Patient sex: M
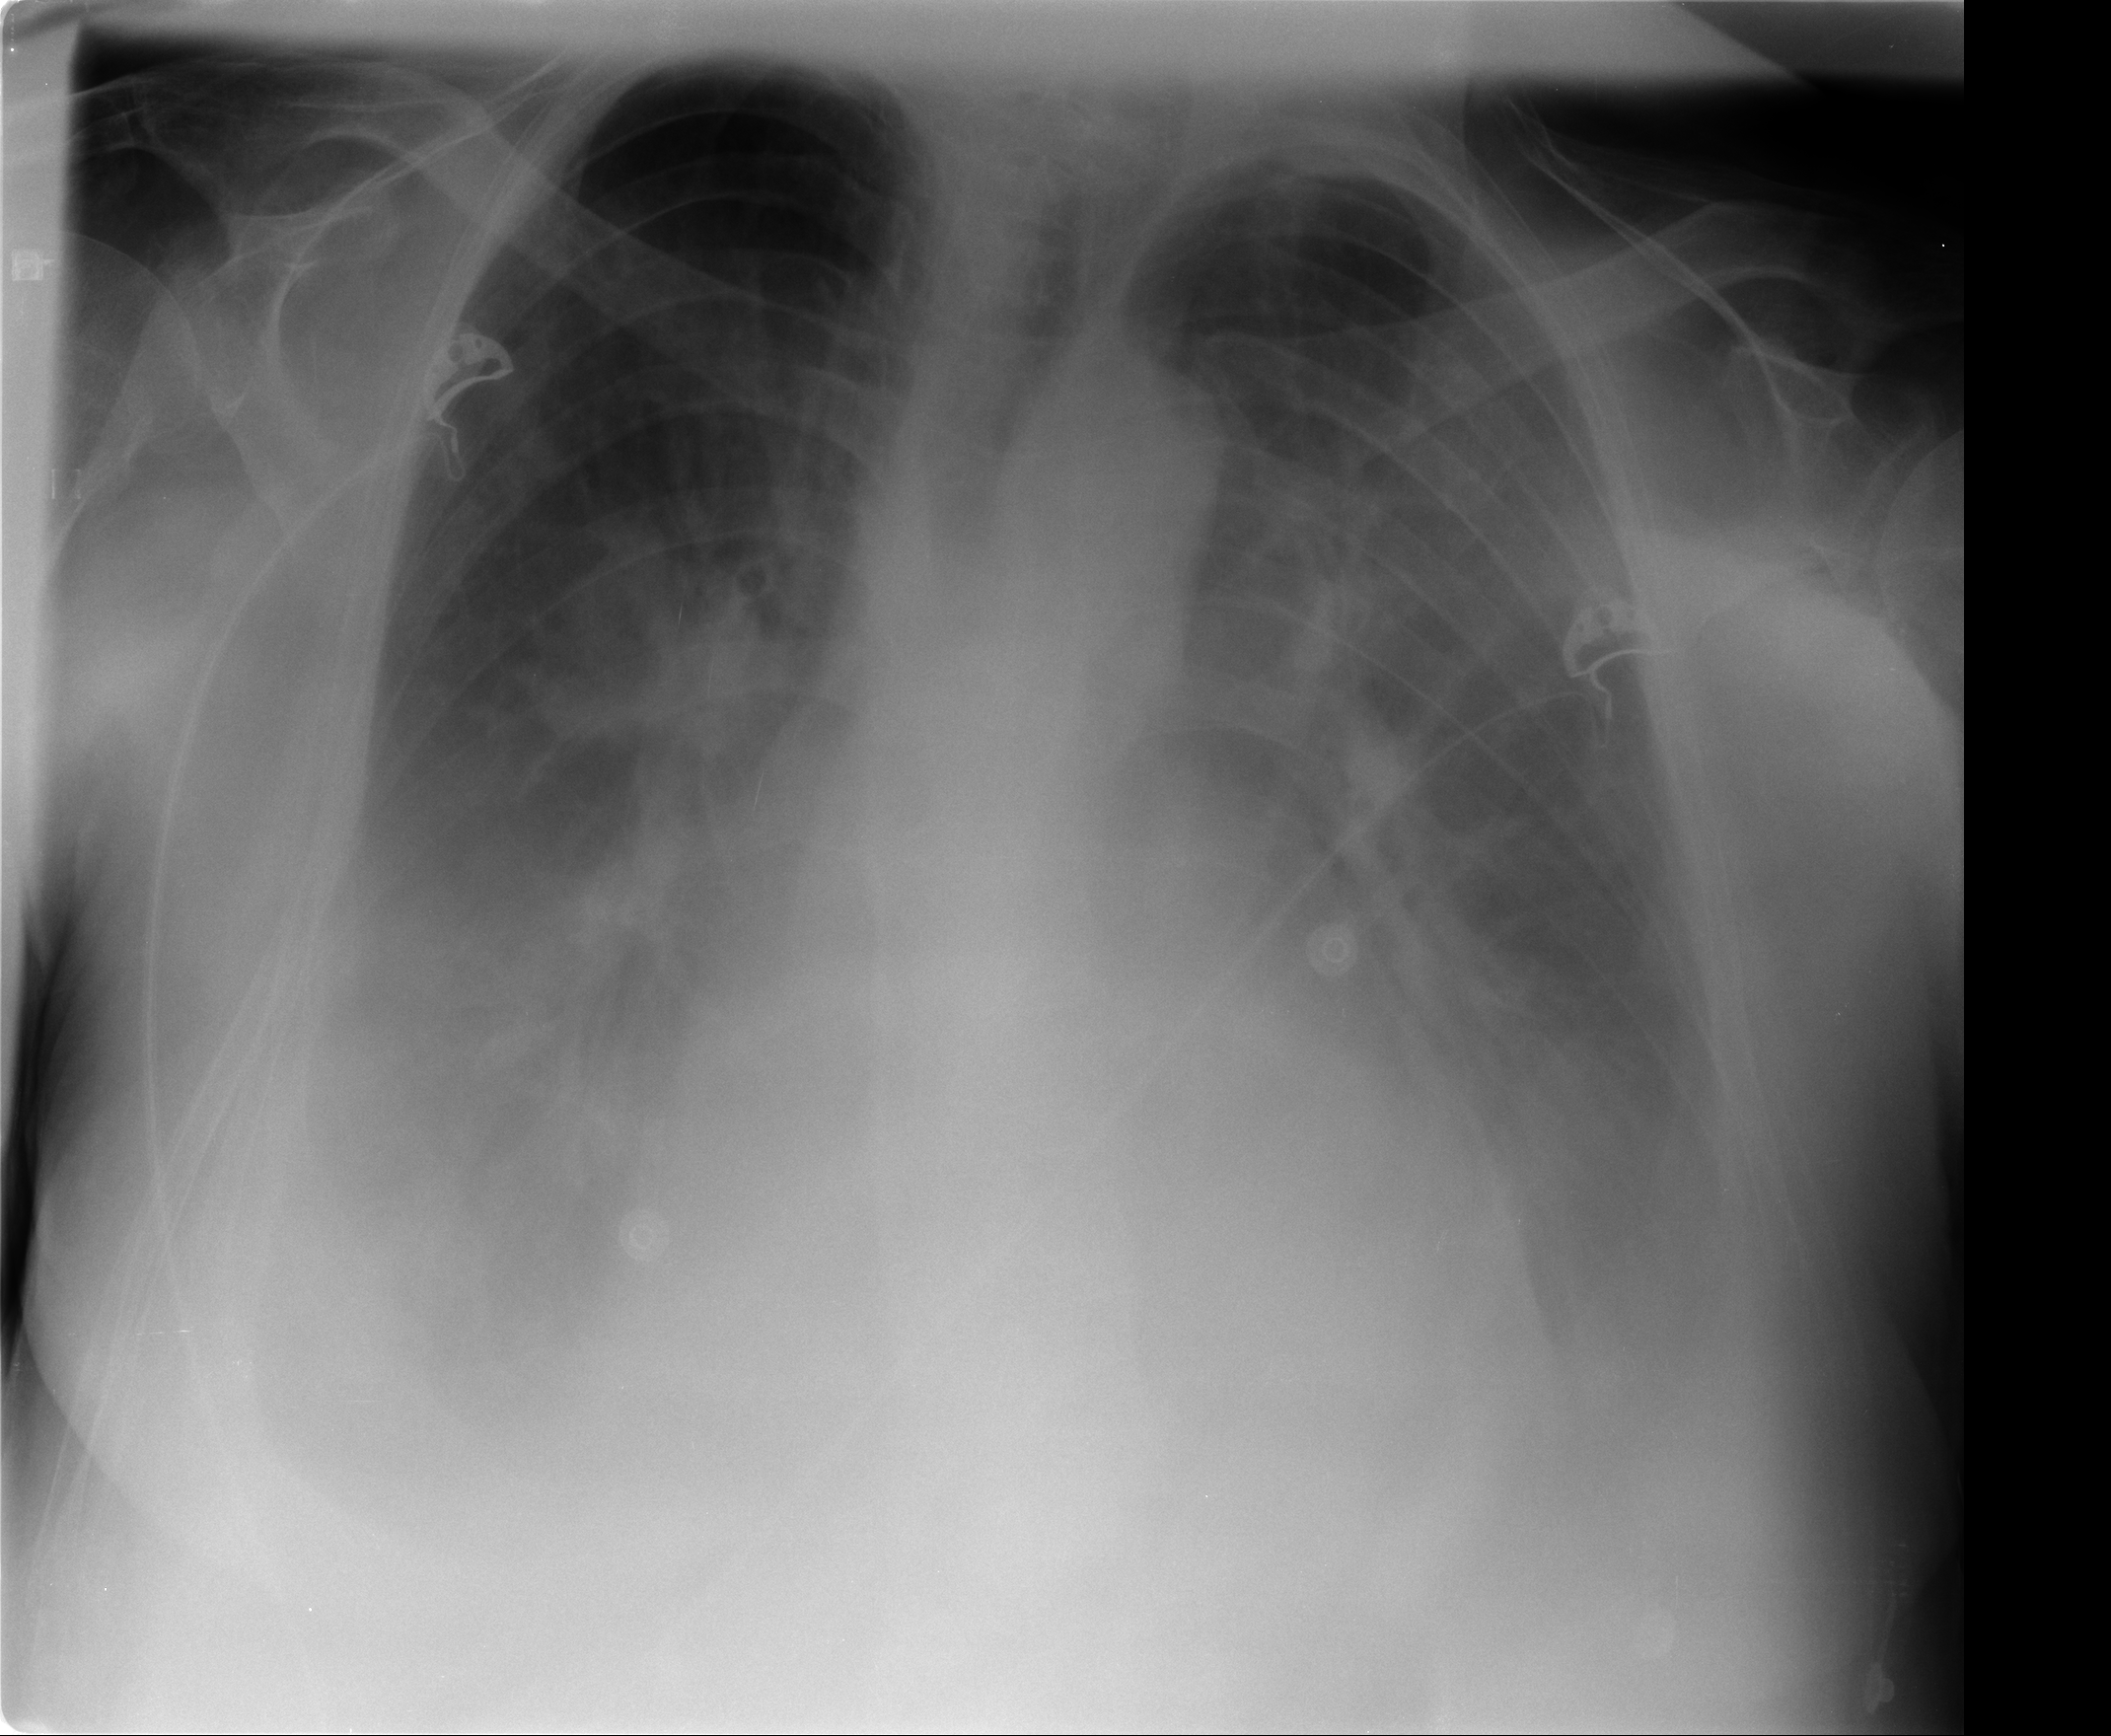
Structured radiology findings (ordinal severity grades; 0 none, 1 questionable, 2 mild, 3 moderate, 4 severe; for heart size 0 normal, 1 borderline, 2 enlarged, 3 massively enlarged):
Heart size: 2
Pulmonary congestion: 2
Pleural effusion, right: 3
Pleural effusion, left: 2
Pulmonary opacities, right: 1
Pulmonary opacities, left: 0
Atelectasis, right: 2
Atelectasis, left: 2